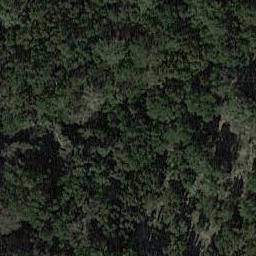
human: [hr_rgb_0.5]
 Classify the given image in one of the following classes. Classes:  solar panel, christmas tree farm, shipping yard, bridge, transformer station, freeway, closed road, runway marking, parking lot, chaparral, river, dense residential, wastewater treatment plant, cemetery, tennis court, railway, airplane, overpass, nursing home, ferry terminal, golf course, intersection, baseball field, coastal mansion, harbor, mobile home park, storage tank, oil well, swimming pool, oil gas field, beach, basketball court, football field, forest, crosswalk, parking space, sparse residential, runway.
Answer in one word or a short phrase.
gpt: forest